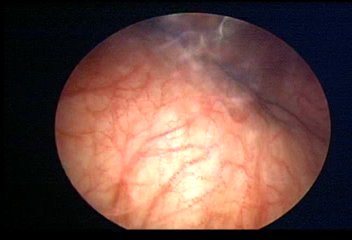
Modality: WLC
Class: Normal mucosa
Bladder cancer association: No